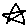
Label: star